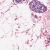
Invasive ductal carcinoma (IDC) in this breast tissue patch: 0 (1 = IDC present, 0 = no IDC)